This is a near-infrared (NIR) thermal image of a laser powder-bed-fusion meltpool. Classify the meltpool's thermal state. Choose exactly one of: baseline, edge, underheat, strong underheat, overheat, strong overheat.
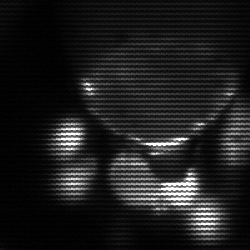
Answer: edge